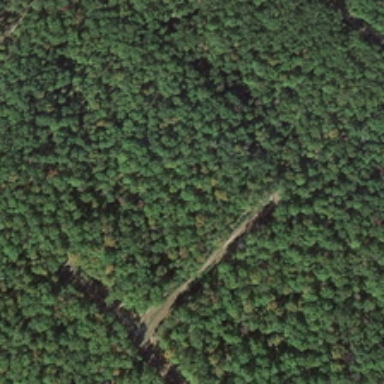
Many green trees form a piece of forest .